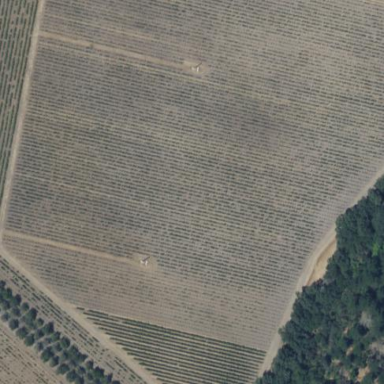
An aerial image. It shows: Vineyard growing grapes.